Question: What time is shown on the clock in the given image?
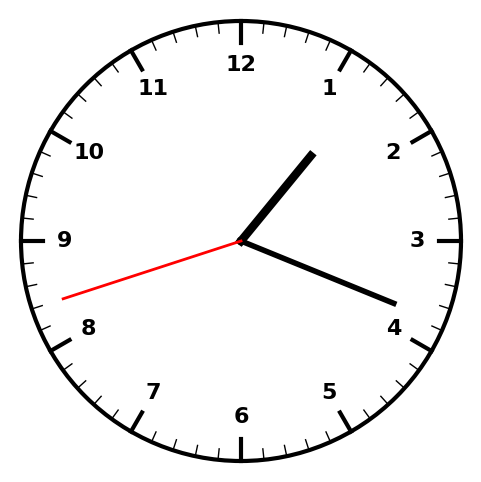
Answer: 01:18:42